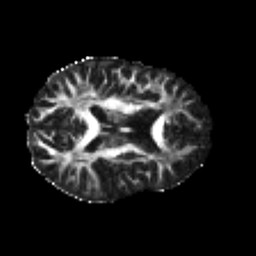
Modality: FA
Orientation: axial
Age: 20
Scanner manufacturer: philips
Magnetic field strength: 3 T
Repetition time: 8.6 s
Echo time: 0.127 s